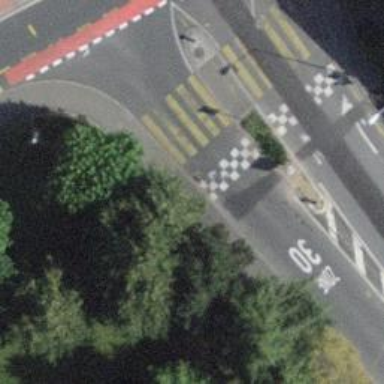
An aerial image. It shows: Kerb barrier.